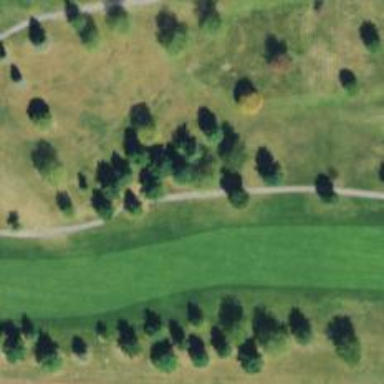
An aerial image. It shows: Path for golf carts.